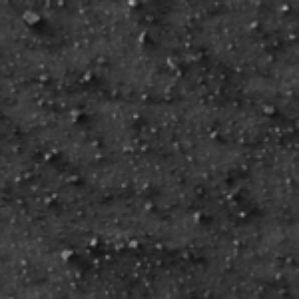
Label: frost